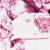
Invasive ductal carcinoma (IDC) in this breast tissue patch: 0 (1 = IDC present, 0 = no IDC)